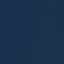
Land use / land cover class: SeaLake